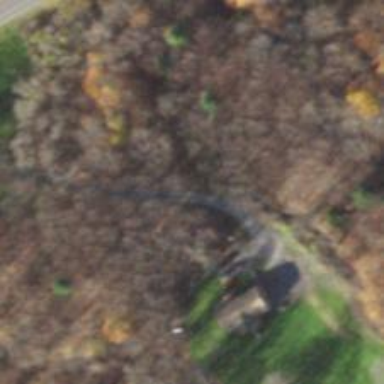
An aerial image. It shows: Driveway leading to service road.